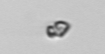
Label: Heterocapsa_rotundata